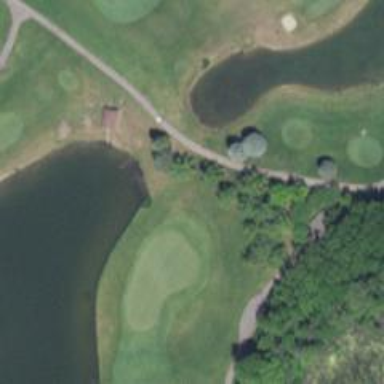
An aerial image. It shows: Service road designated as golf cart path.